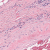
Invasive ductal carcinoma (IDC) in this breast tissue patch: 0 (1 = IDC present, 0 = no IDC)